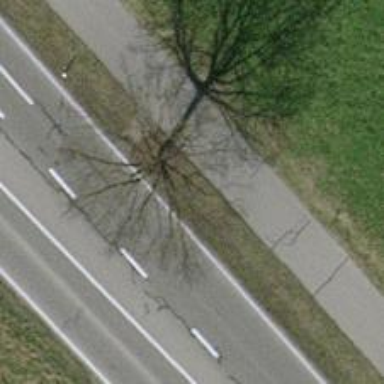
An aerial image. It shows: Avenue lined with trees.